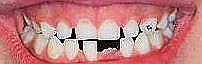
Condition: hypodontia